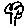
Label: tree